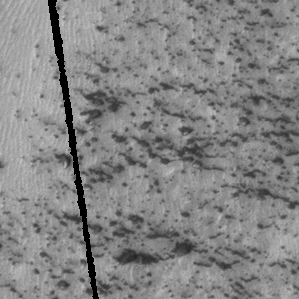
Label: frost